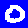
Digit: 0